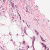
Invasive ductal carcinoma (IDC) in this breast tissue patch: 1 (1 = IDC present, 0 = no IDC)